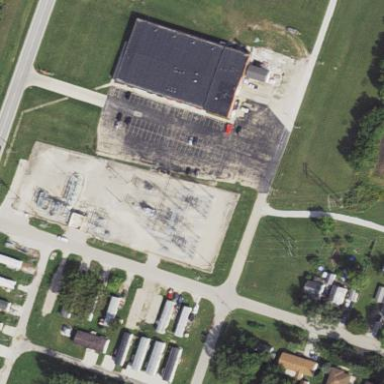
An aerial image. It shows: Power substation.